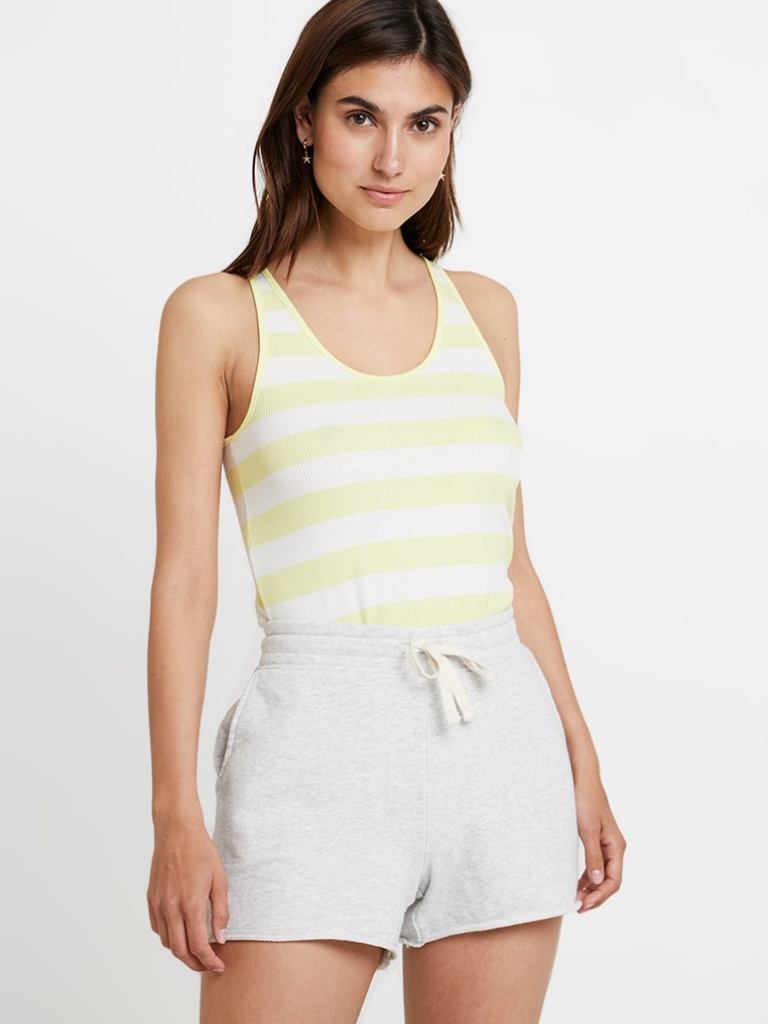
cotton tight sleeveless hip length Fully Tucked in scoop tank